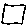
Label: square